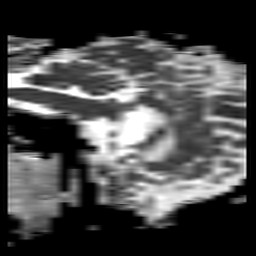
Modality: ADC
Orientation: sagittal
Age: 34
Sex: male
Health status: ill
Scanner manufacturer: philips
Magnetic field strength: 3 T
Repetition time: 3.8 s
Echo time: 0.09 s